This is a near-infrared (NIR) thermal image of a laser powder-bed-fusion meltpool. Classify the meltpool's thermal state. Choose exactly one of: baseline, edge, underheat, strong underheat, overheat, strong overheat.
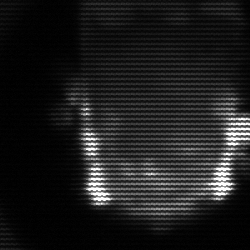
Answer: baseline